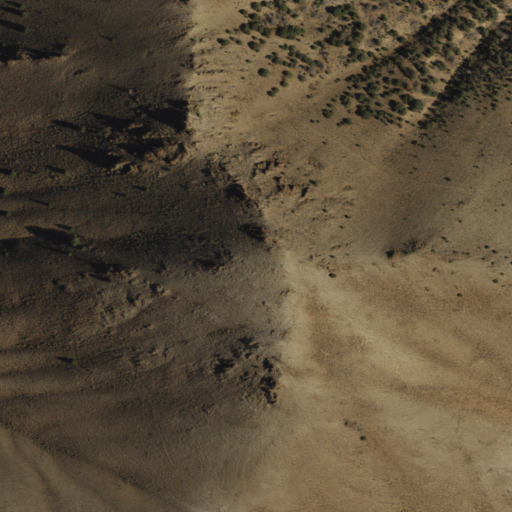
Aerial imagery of mountain in Nevada named Slaughter Peaks containing shrub, evergreen forest, and grassland